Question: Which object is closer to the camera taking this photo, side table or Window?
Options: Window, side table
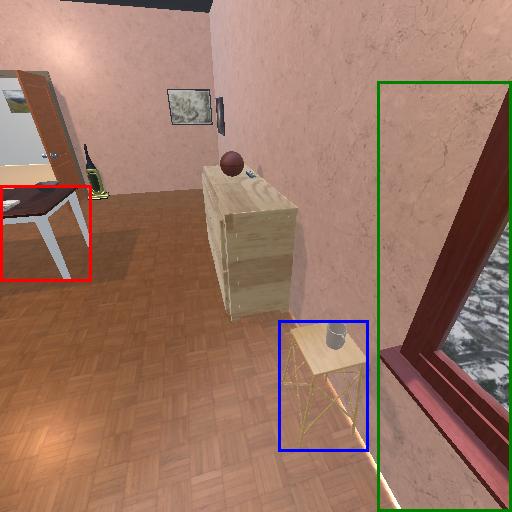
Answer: Window